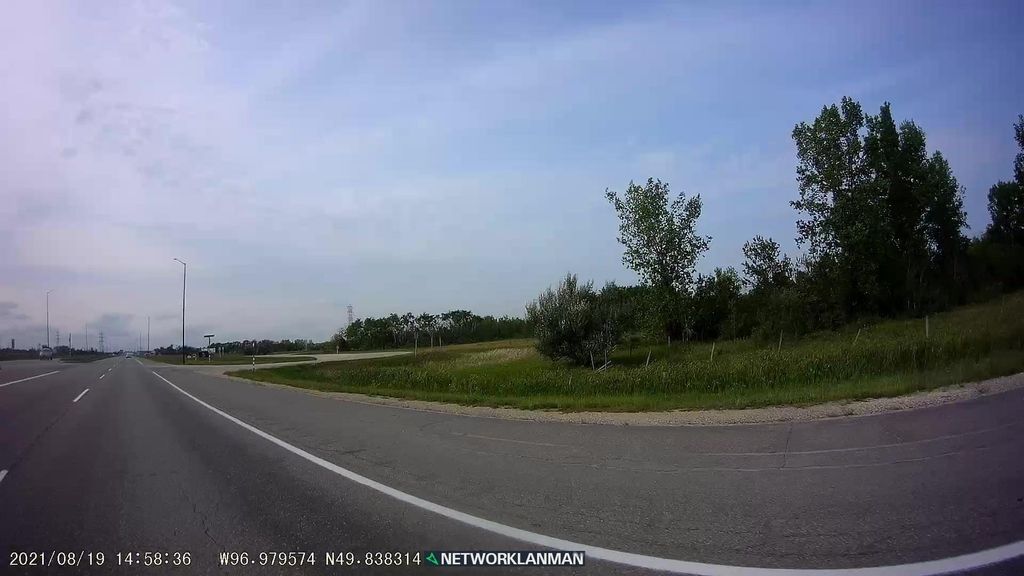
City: winnipeg